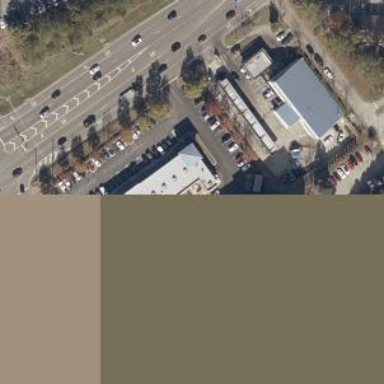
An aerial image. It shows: Retail building.